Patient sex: M
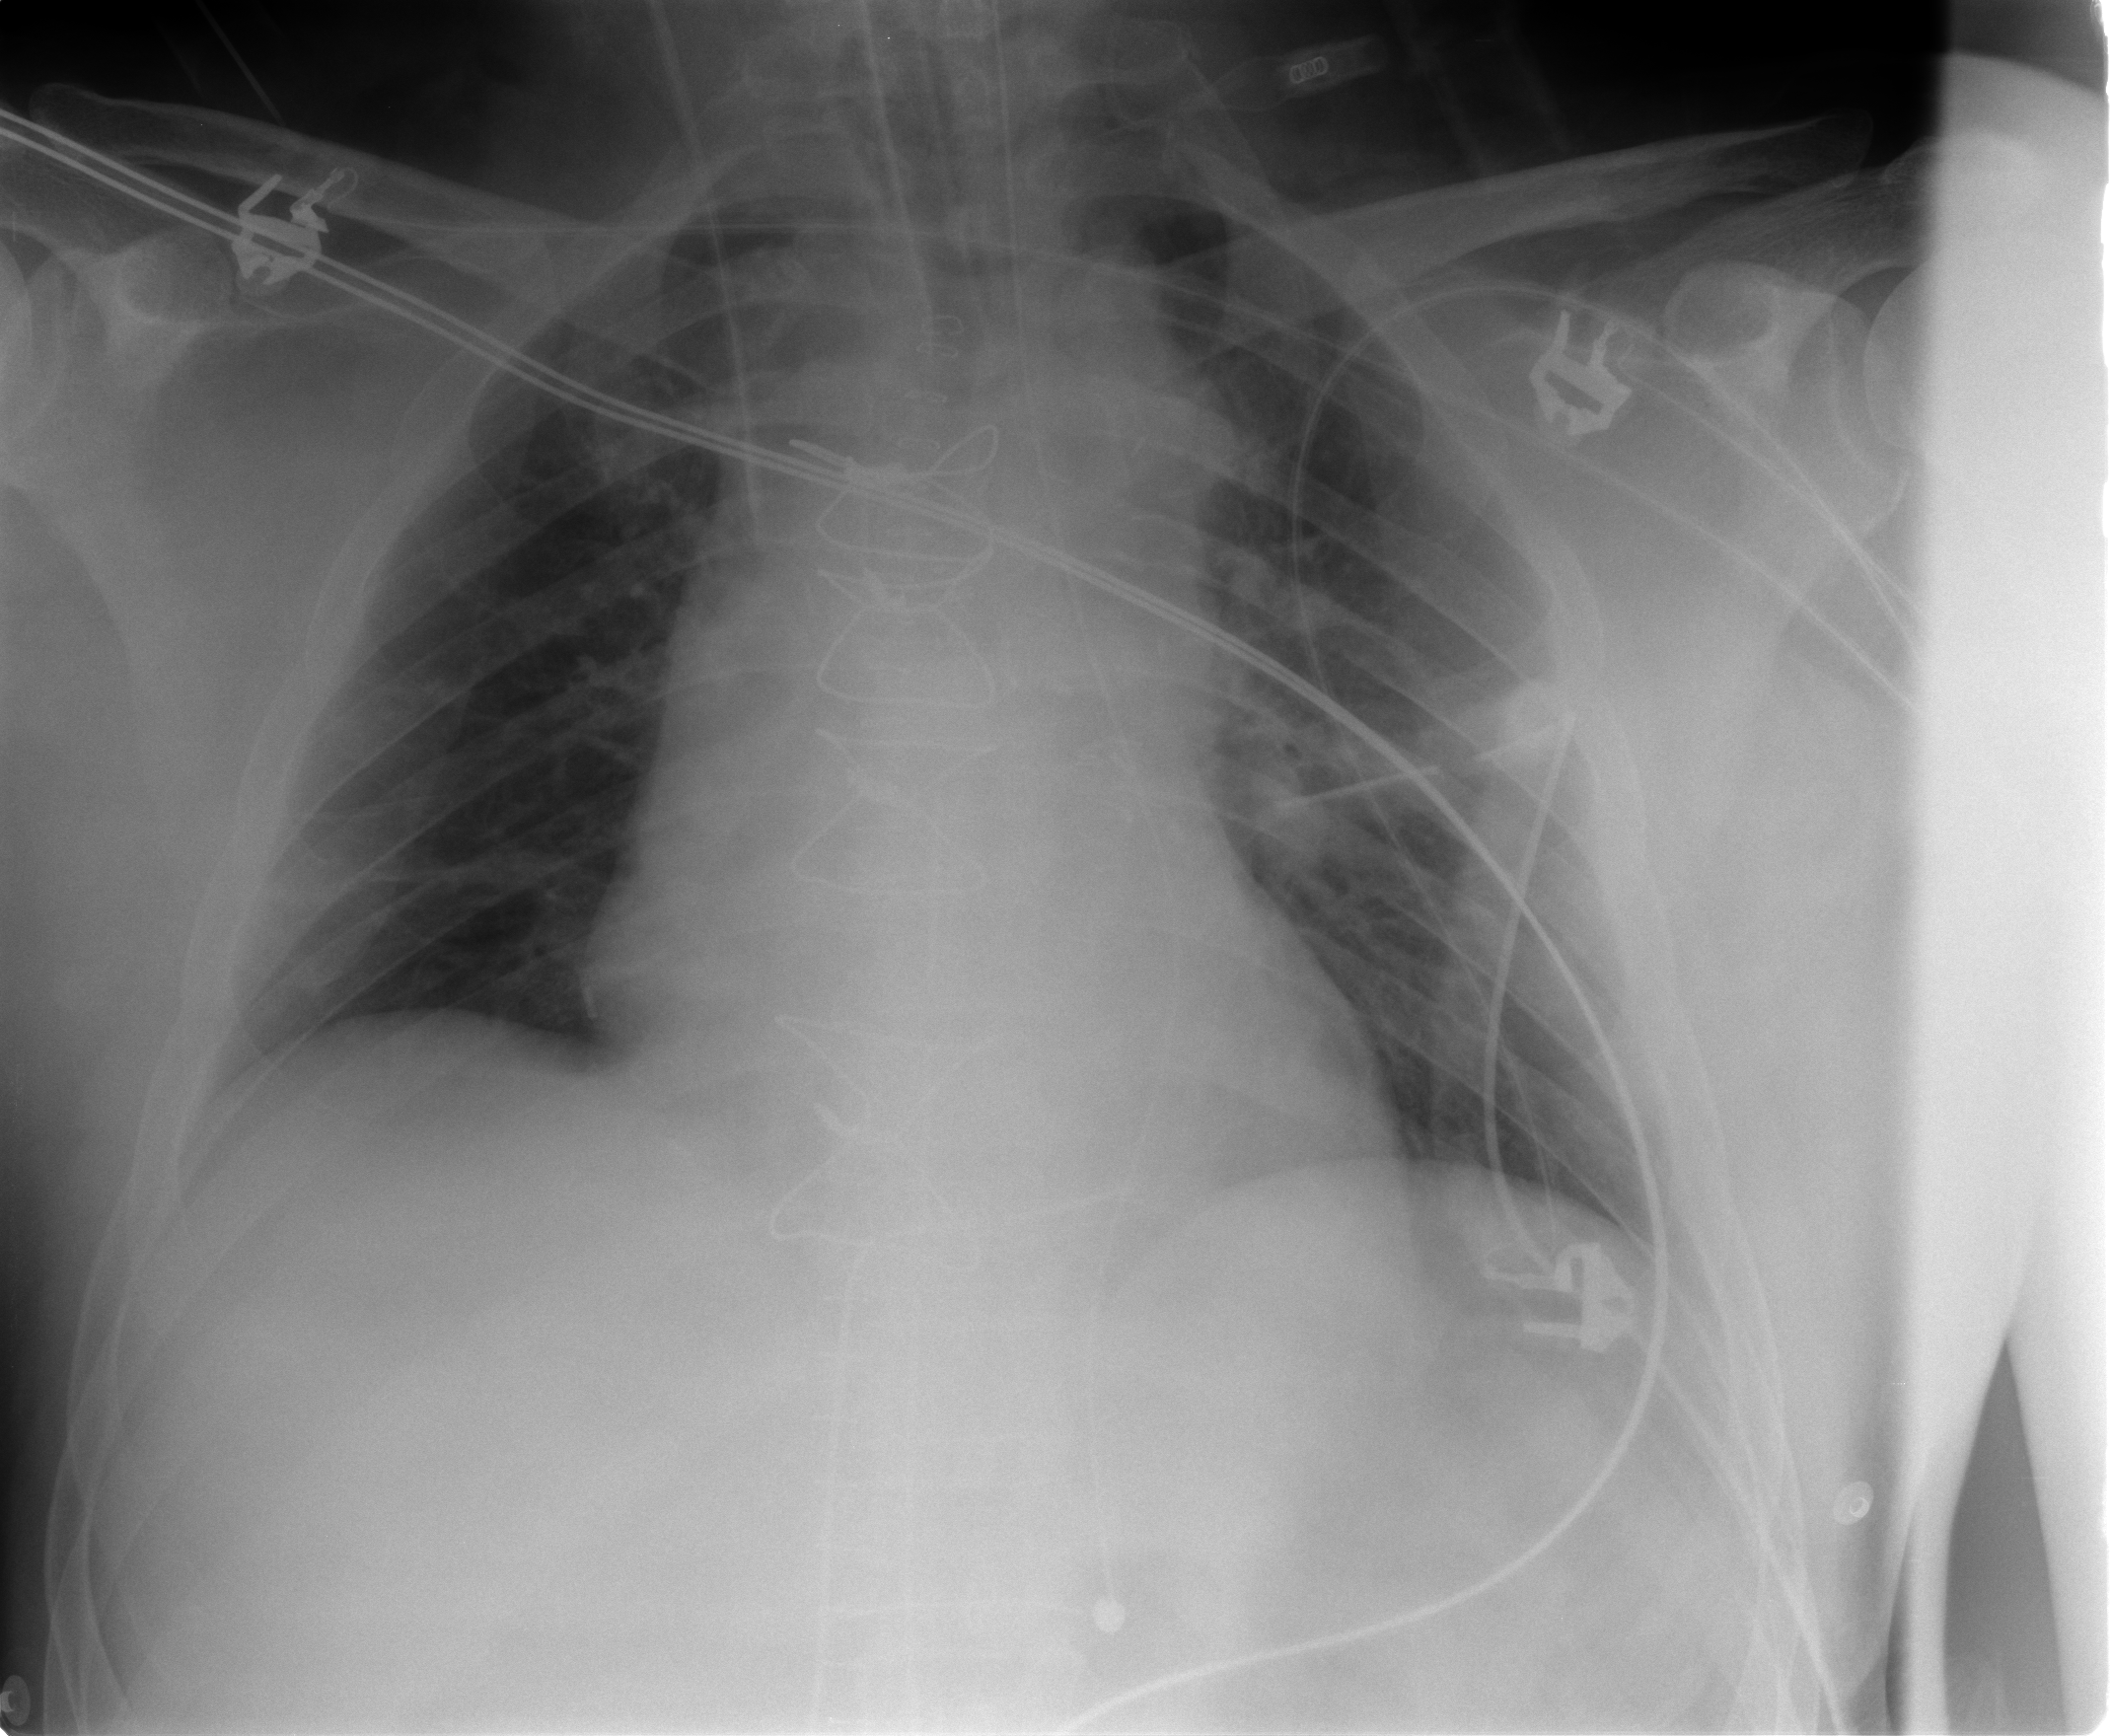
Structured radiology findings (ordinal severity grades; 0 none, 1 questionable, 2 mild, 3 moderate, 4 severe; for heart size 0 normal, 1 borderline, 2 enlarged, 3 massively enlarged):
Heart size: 2
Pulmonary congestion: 2
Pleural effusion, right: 0
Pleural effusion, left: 0
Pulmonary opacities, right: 0
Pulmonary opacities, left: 0
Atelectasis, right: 0
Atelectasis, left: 2